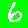
Digit: 6